Question: I'm trying to calculate the perpendicular distance between a point and a line. I'm using vector projection to plot the vector rejection. However, when I plot the vector rejection it is not at a right angle to the original vector as it should be. Can anyone help please?

The green line and orange line should be perpendicular, but aren't.
'''
x=np.linspace(1,40,10000)
y=3+.5*x
xini, yini=1,3.5
plt.plot(x,y,label='vector1')
am=np.stack((x,y))
am[:,0]
xy,length=am.shape
xatom,yatom=2,3
xm=am[0,-1]
ym=am[1,-1]
Vector1=[xatom-xini,yatom-yini,0]
Vector2=[xm-xini,ym-yini,0]
unitb=Vector2/np.linalg.norm(Vector2)
impactvector=Vector1-unitb*np.dot(Vector1, unitb)
plt.plot(x,y)
plt.scatter(xatom,yatom)
b=np.linalg.norm(impactvector)
plt.plot(x,yatom+(impactvector[1]/impactvector[0])*(x-xatom))
plt.xlim(0,4)
plt.ylim(2,4)
'''
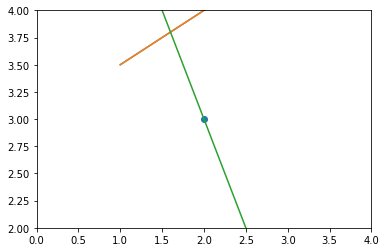
Answer: It is actually at a right angle; you are being fooled by the different scales used for your 'X' and 'Y' axis.
If you adjust the scales to be equal, the graph will show perpendicularity.
'''
import numpy as np
import matplotlib.pyplot as plt
if __name__ == '__main__':
x = np.linspace(1, 40, 10000)
y = 3 + 0.5 * x
xini, yini = 1, 3.5
plt.plot(x, y, label='vector1')
am = np.stack((x, y))
xy, length = am.shape
xatom, yatom = 2, 3
xm = am[0, -1]
ym = am[1, -1]
Vector1 = [xatom - xini, yatom - yini, 0]
Vector2 = [xm - xini, ym - yini, 0]
unitb = Vector2 / np.linalg.norm(Vector2)
impactvector = Vector1 - unitb * np.dot(Vector1, unitb)
plt.plot(x, y)
plt.scatter(xatom, yatom)
b = np.linalg.norm(impactvector)
plt.plot(x, yatom + (impactvector[1] / impactvector[0]) * (x - xatom))
plt.xlim(0, 4)
plt.ylim(2, 4)
plt.axis('equal')
plt.show()
'''
<URL>